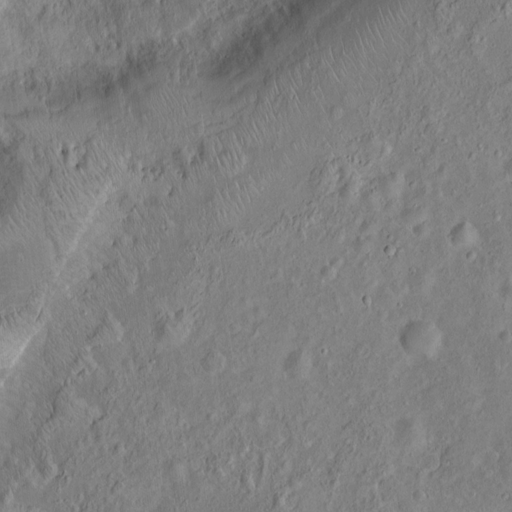
Classes present: Background, Cone